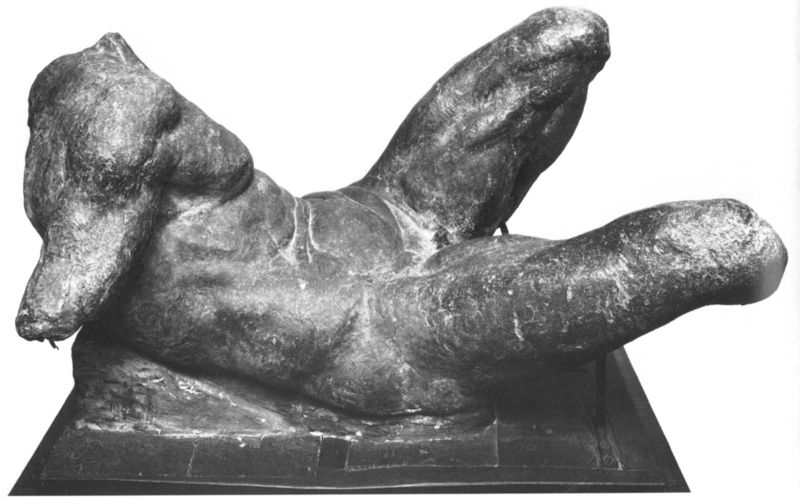
Titel: Flußgott
Künstler: Michelangelo
Institution: Florenz, Casa Buonarotti
Schlagwörter: körper, mann, brust, marmor, arm, sockel, skulptur, beine, bauch, liegend, fotografie, muskulös, torso, schwarzweiß, männlich